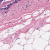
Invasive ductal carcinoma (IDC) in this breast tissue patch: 0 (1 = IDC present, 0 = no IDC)